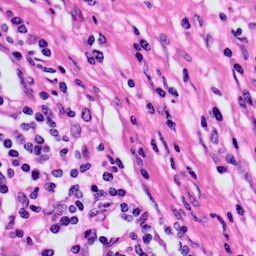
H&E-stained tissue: Skin